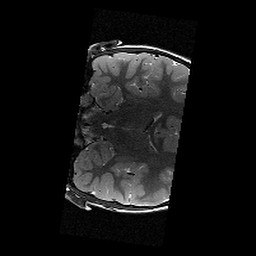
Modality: T2w
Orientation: coronal
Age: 8
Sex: female
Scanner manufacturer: siemens
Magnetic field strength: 3 T
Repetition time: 9.23 s
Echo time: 0.067 s